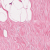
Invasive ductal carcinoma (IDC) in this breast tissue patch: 0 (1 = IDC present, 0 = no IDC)